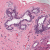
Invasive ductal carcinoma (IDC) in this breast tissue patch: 0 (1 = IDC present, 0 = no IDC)